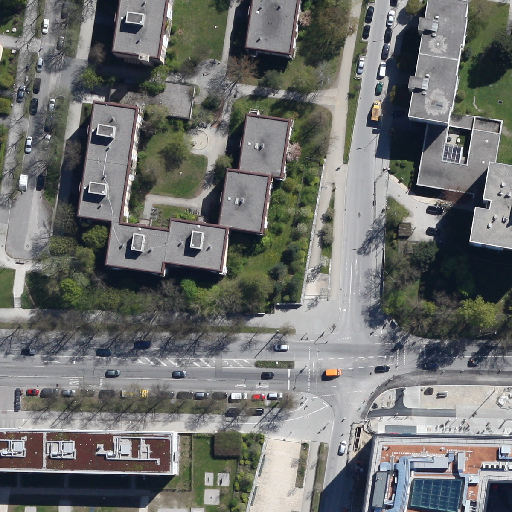
Referring expression: truck in the parking area